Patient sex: M
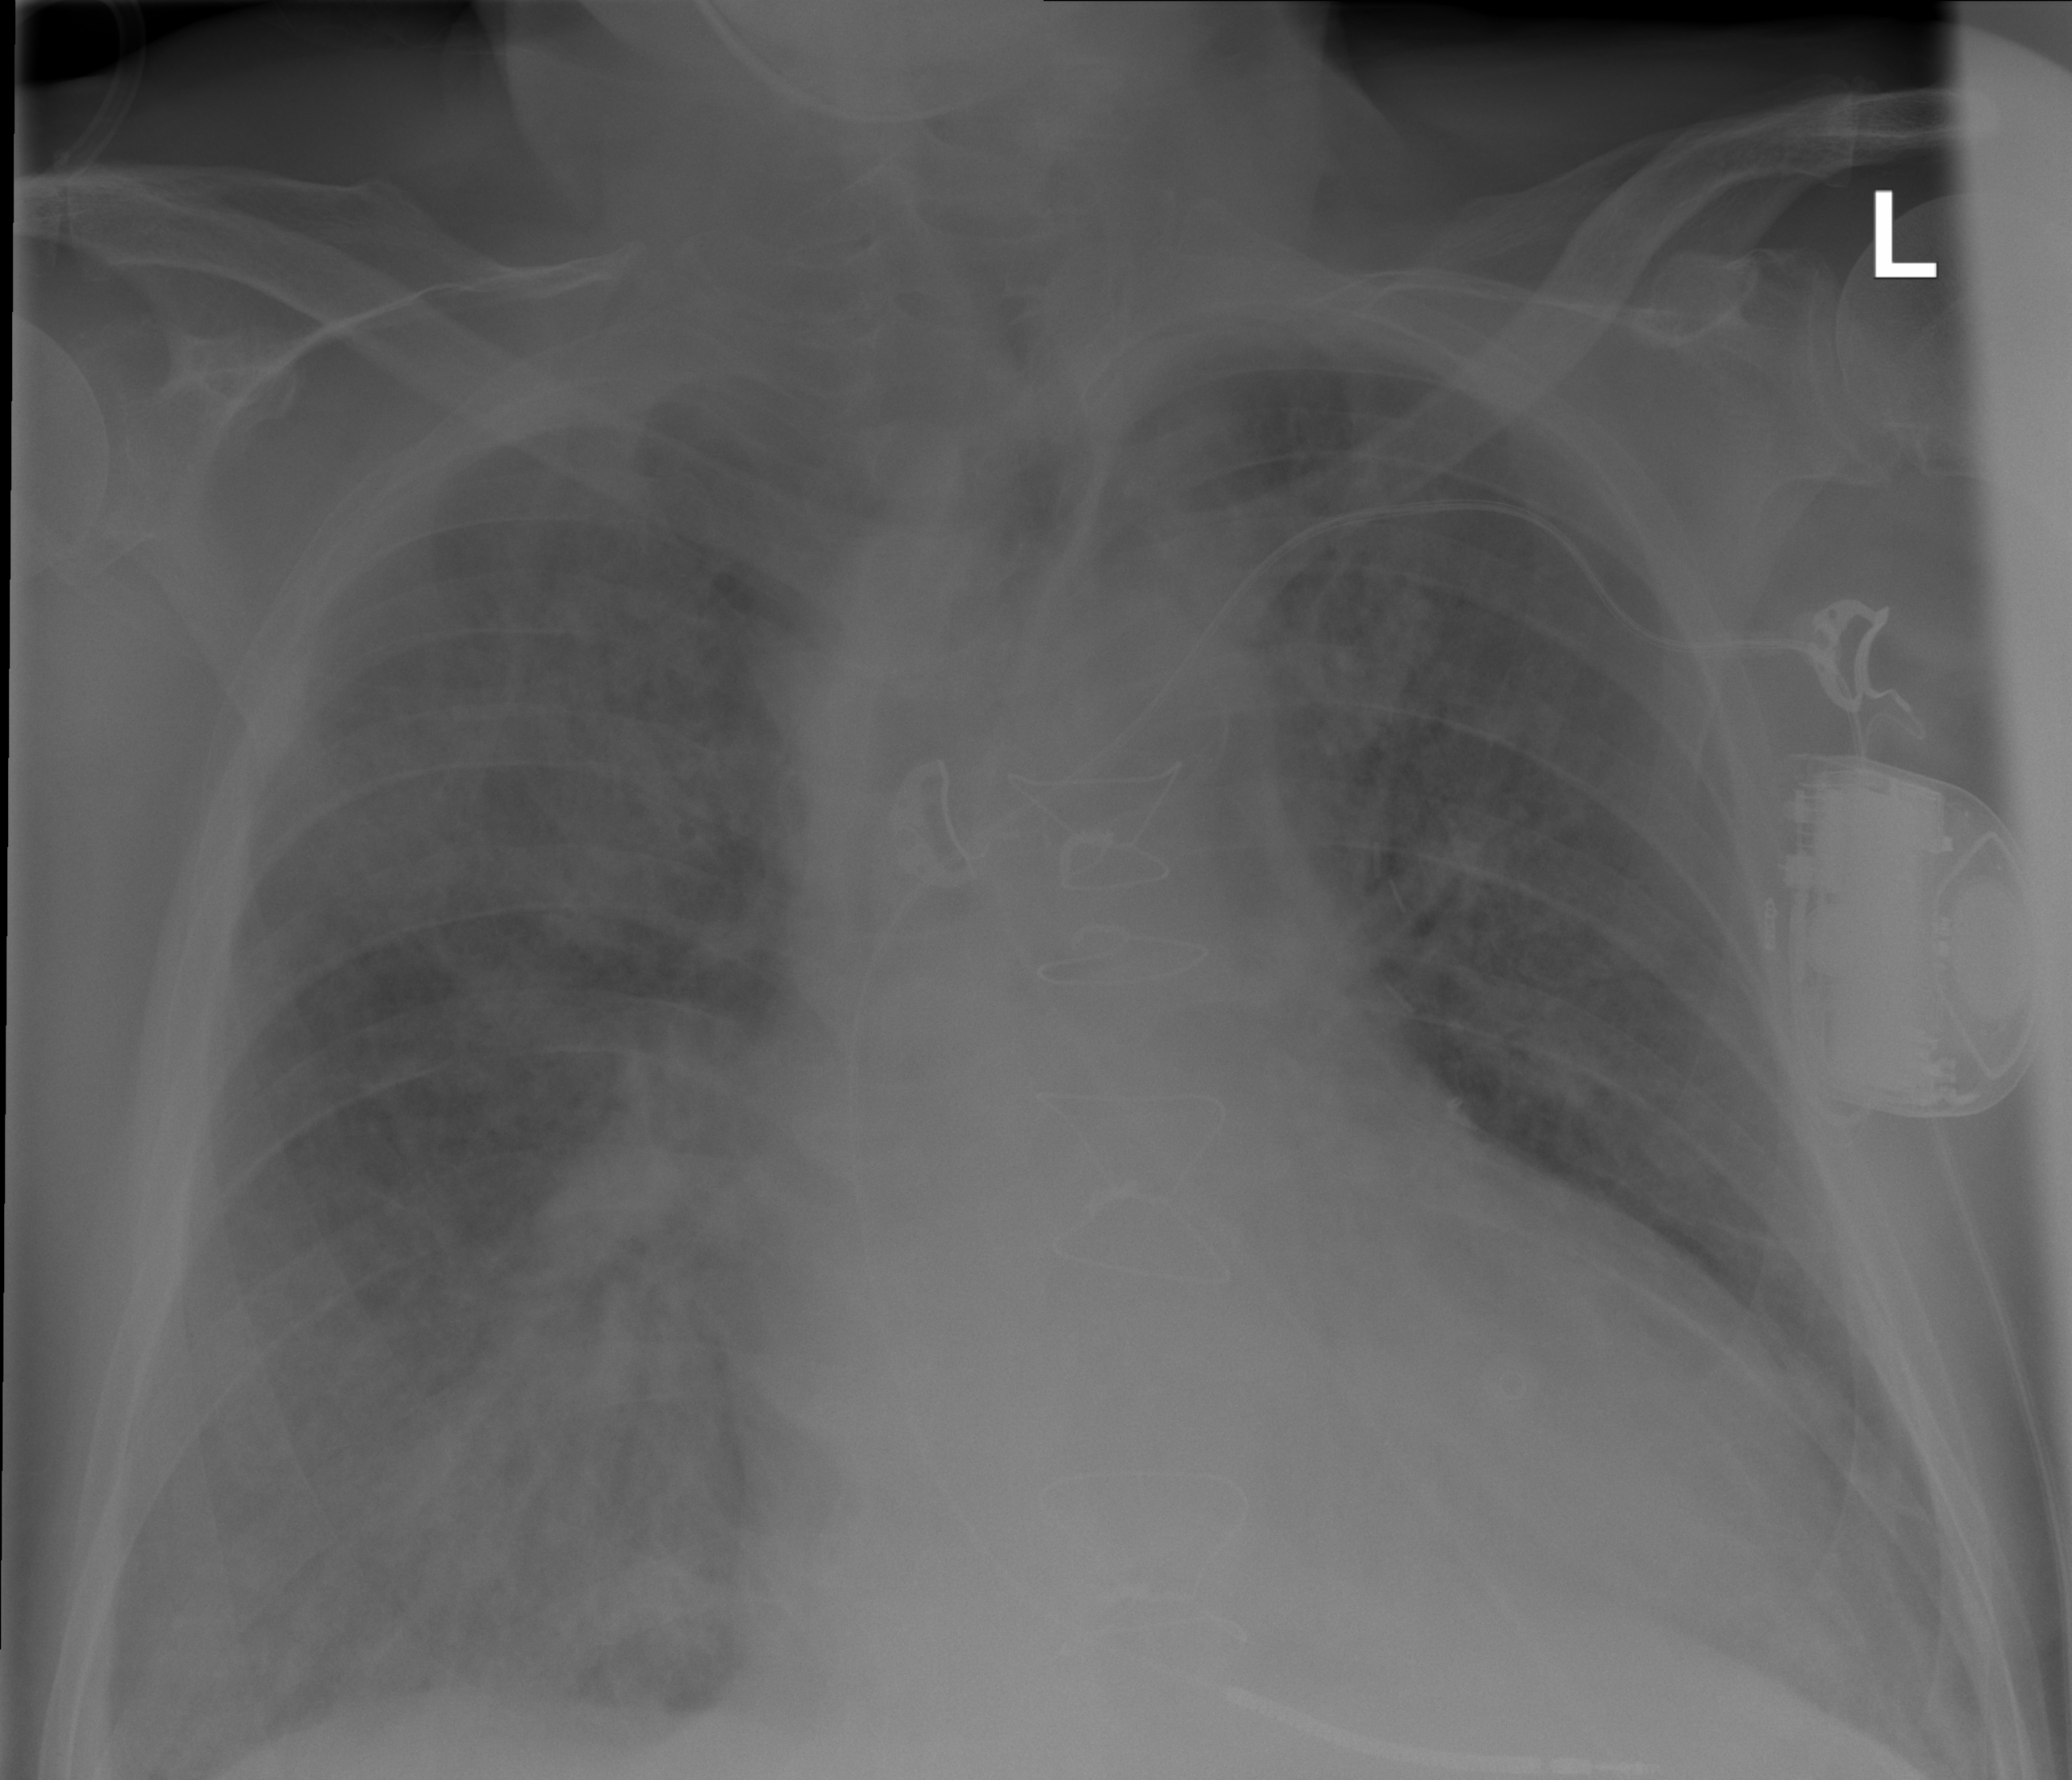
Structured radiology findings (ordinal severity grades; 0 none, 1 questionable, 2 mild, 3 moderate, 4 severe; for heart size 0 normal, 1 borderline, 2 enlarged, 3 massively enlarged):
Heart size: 2
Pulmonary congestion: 2
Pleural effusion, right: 0
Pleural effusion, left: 0
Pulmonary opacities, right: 3
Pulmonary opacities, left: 0
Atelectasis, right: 3
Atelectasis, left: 2